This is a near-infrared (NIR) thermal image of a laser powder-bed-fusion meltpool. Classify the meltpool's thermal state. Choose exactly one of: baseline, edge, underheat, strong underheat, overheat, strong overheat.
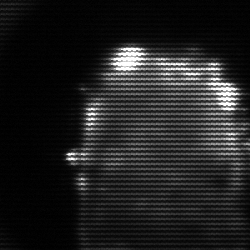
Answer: baseline